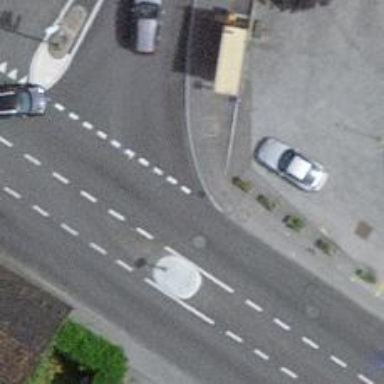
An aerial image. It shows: Bus stop with platform for public transport.